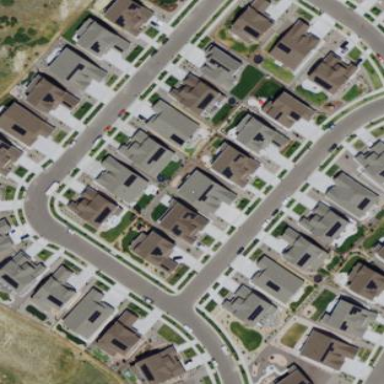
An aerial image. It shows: Single-family residential area.